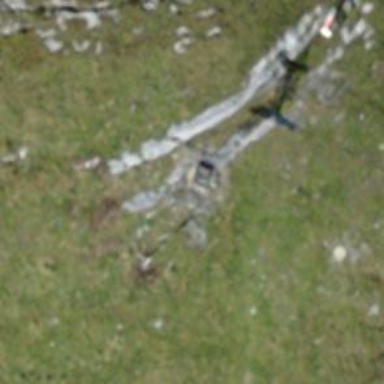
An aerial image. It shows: Pylon for aerialway.